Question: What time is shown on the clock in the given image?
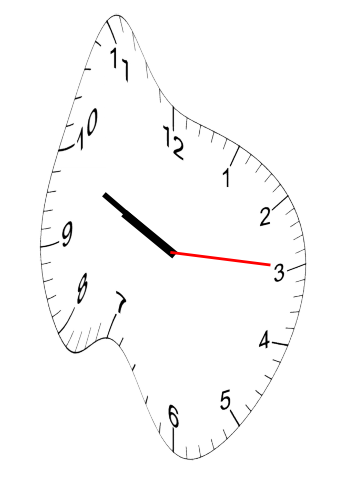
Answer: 09:49:15